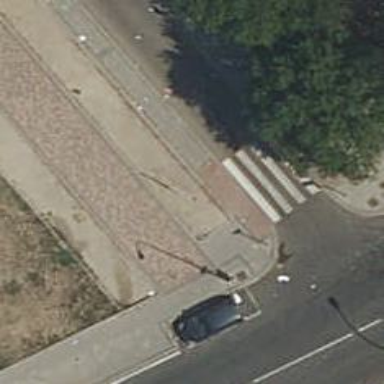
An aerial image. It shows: Kerb serving as barrier.